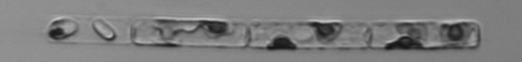
Label: Guinardia_delicatula_TAG_internal_parasite